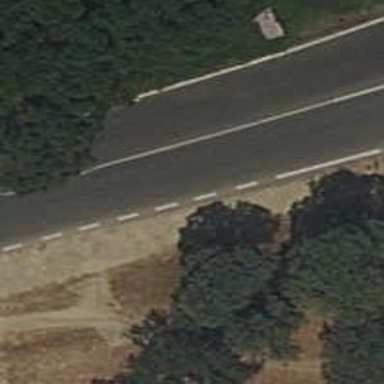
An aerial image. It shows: Unclassified road with asphalt surface.